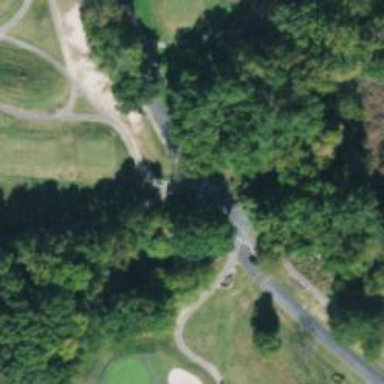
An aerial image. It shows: Pathway for golfing.